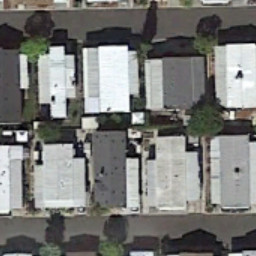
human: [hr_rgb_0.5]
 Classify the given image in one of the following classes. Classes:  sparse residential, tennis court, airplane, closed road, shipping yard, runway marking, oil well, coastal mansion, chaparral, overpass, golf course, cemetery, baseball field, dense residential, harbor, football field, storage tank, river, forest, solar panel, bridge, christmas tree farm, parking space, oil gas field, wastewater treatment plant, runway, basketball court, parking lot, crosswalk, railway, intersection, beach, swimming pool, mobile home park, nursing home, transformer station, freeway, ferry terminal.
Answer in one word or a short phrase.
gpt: mobile home park